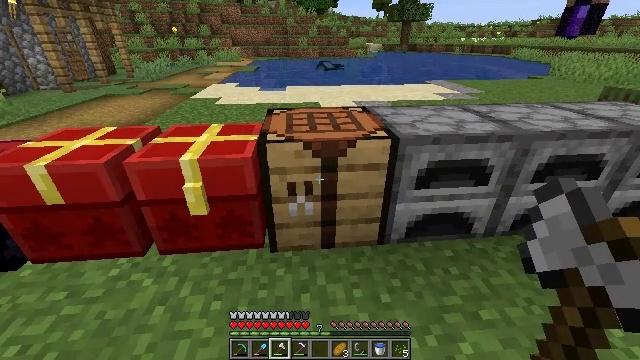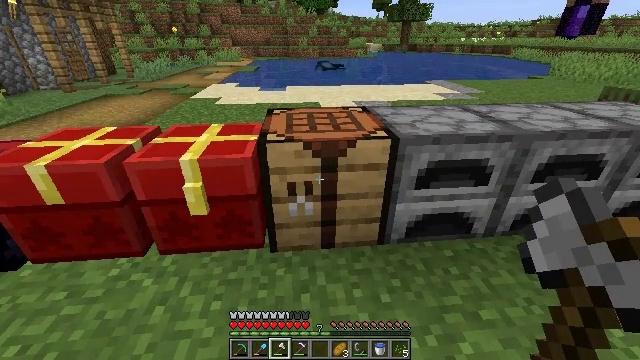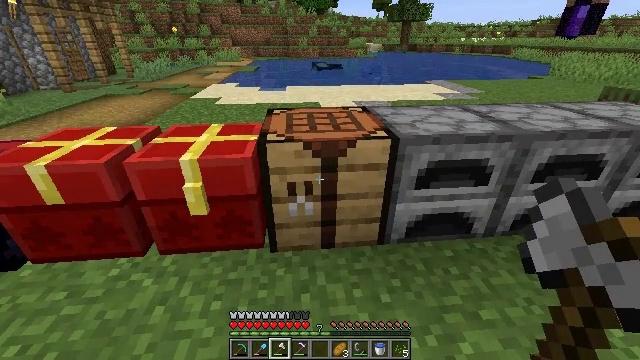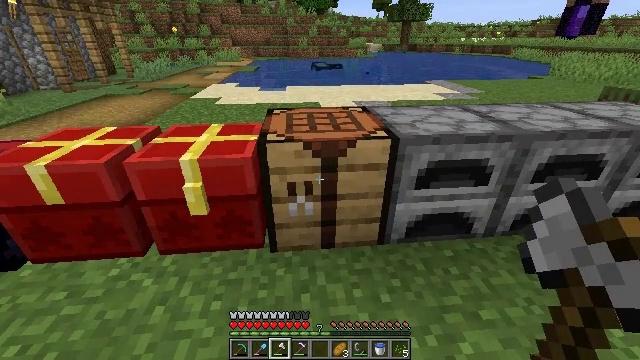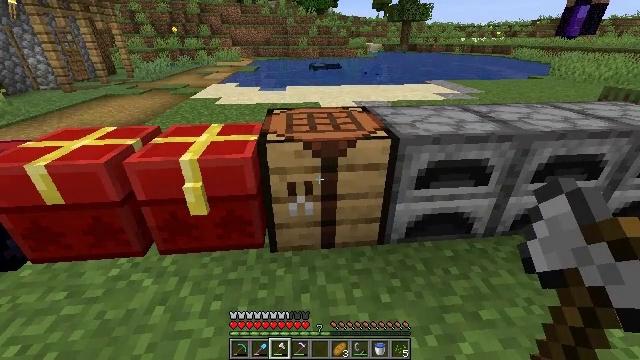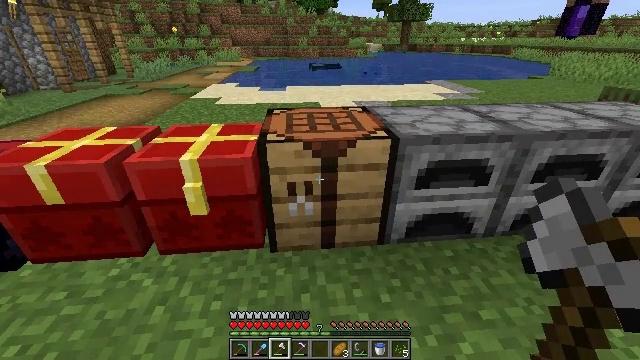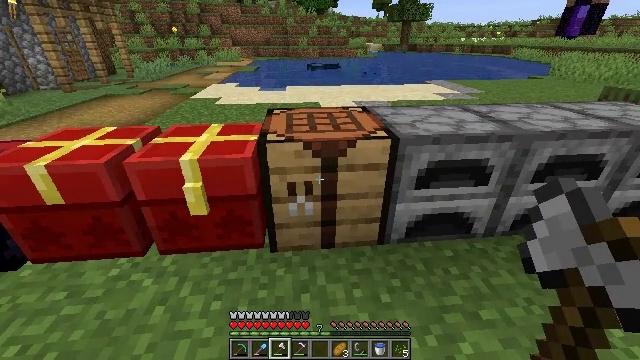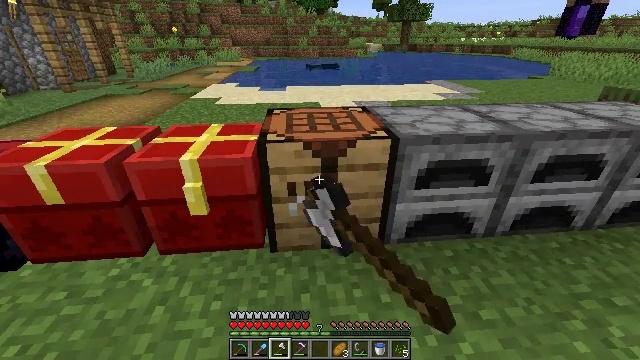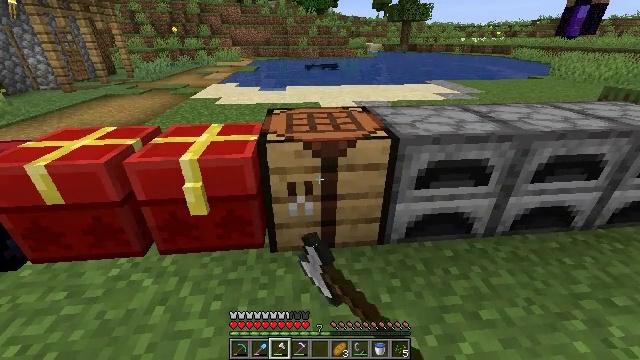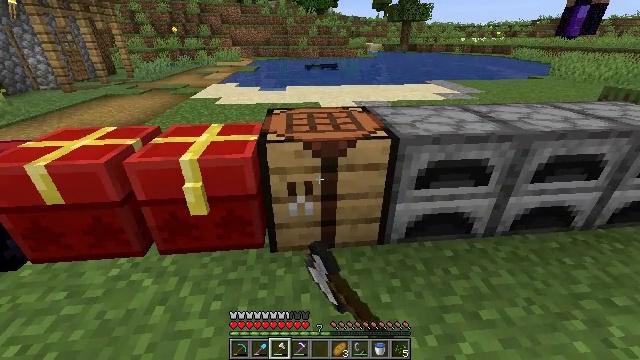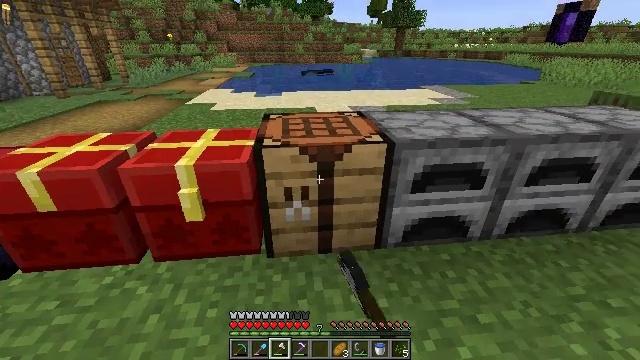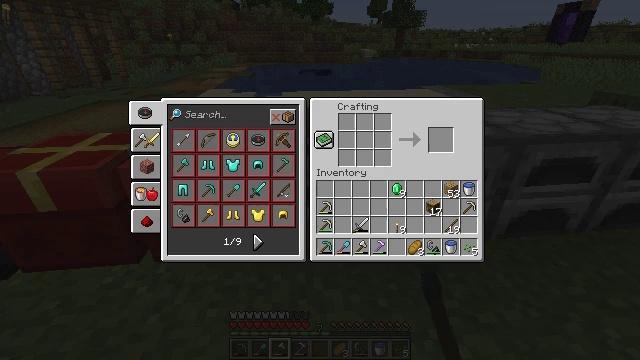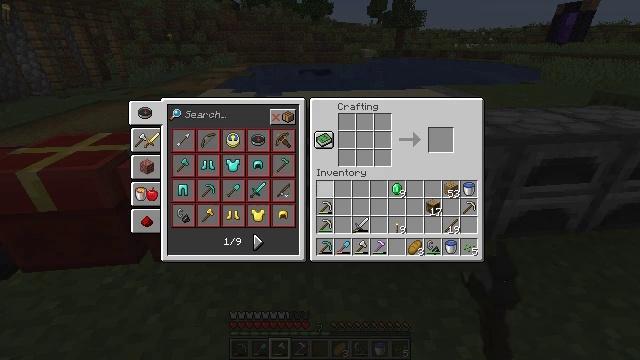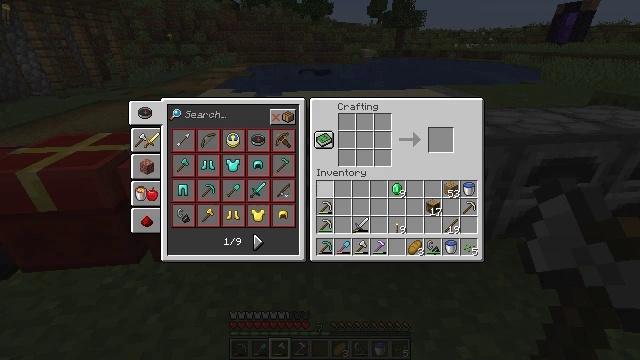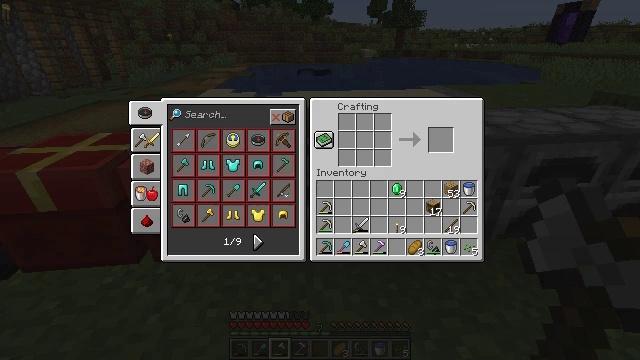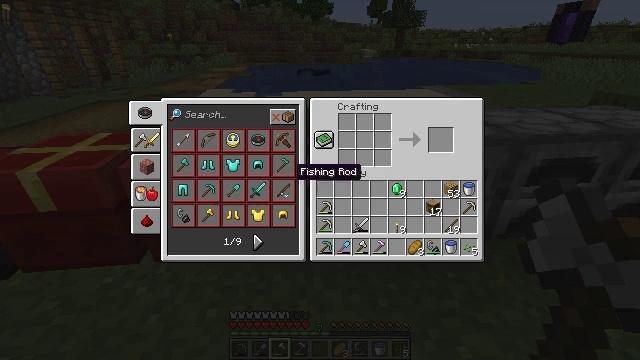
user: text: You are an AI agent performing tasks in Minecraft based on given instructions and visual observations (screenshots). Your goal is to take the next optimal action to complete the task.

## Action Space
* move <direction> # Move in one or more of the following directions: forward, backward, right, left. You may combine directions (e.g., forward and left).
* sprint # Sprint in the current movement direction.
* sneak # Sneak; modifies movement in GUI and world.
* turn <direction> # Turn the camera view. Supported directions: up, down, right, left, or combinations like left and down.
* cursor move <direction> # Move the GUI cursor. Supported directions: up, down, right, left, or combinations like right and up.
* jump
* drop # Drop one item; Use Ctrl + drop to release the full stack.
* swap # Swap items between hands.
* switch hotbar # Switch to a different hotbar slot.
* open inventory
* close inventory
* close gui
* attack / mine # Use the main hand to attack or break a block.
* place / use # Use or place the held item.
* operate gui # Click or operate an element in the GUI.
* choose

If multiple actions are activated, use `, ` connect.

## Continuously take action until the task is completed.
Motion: motion action
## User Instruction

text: Use a crafting table to make a smithing table.
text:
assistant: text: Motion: no_op
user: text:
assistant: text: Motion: no_op
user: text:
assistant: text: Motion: no_op
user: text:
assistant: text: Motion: no_op
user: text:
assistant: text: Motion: no_op
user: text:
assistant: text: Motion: use / place
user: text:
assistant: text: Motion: use / place
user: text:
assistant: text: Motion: use / place
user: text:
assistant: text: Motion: no_op
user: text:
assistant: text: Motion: turn up
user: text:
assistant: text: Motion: open gui
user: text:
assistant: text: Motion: no_op
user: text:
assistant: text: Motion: no_op
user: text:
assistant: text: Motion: cursor move left
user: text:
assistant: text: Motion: cursor move left
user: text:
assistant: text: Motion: cursor move left and up
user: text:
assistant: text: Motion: cursor move left and up
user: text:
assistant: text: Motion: no_op
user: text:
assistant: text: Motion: no_op
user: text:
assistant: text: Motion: no_op
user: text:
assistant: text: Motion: no_op
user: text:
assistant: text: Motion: no_op
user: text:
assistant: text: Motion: cursor move left
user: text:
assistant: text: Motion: cursor move left
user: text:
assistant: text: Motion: no_op
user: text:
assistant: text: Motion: no_op
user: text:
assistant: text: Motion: no_op
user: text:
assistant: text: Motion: no_op
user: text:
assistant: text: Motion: no_op
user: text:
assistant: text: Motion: no_op